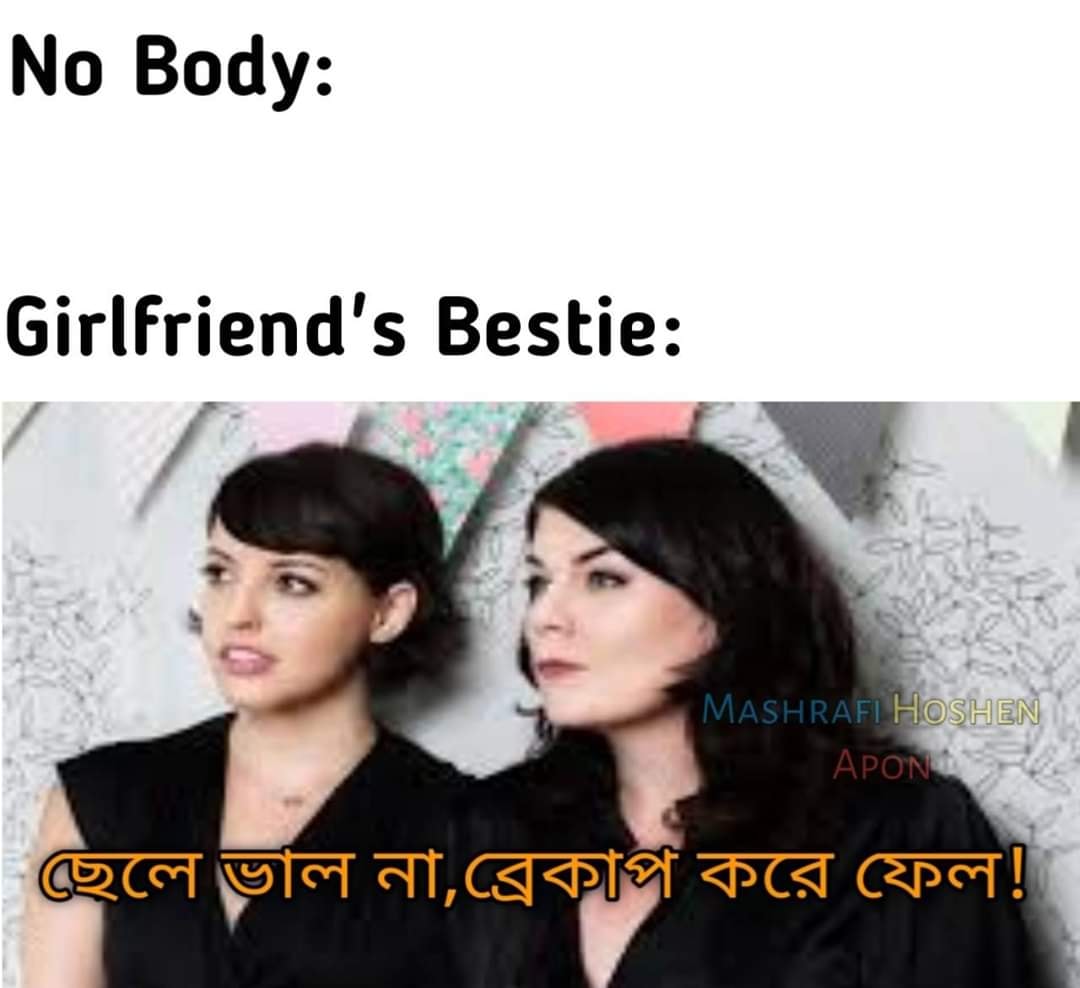
Text: No Body:   Girlfriend's Bestie:  ছেলে ভাল না, ব্রেকাপ করে ফেল !
Label: Hate
Hate category: Personal Offence
Targeted group: Individual